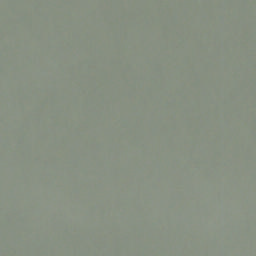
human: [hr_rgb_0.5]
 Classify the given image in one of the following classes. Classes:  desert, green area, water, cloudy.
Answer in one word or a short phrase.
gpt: cloudy